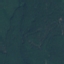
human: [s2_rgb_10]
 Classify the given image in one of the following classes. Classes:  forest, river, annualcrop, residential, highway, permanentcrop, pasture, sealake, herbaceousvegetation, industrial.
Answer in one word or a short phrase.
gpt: Forest